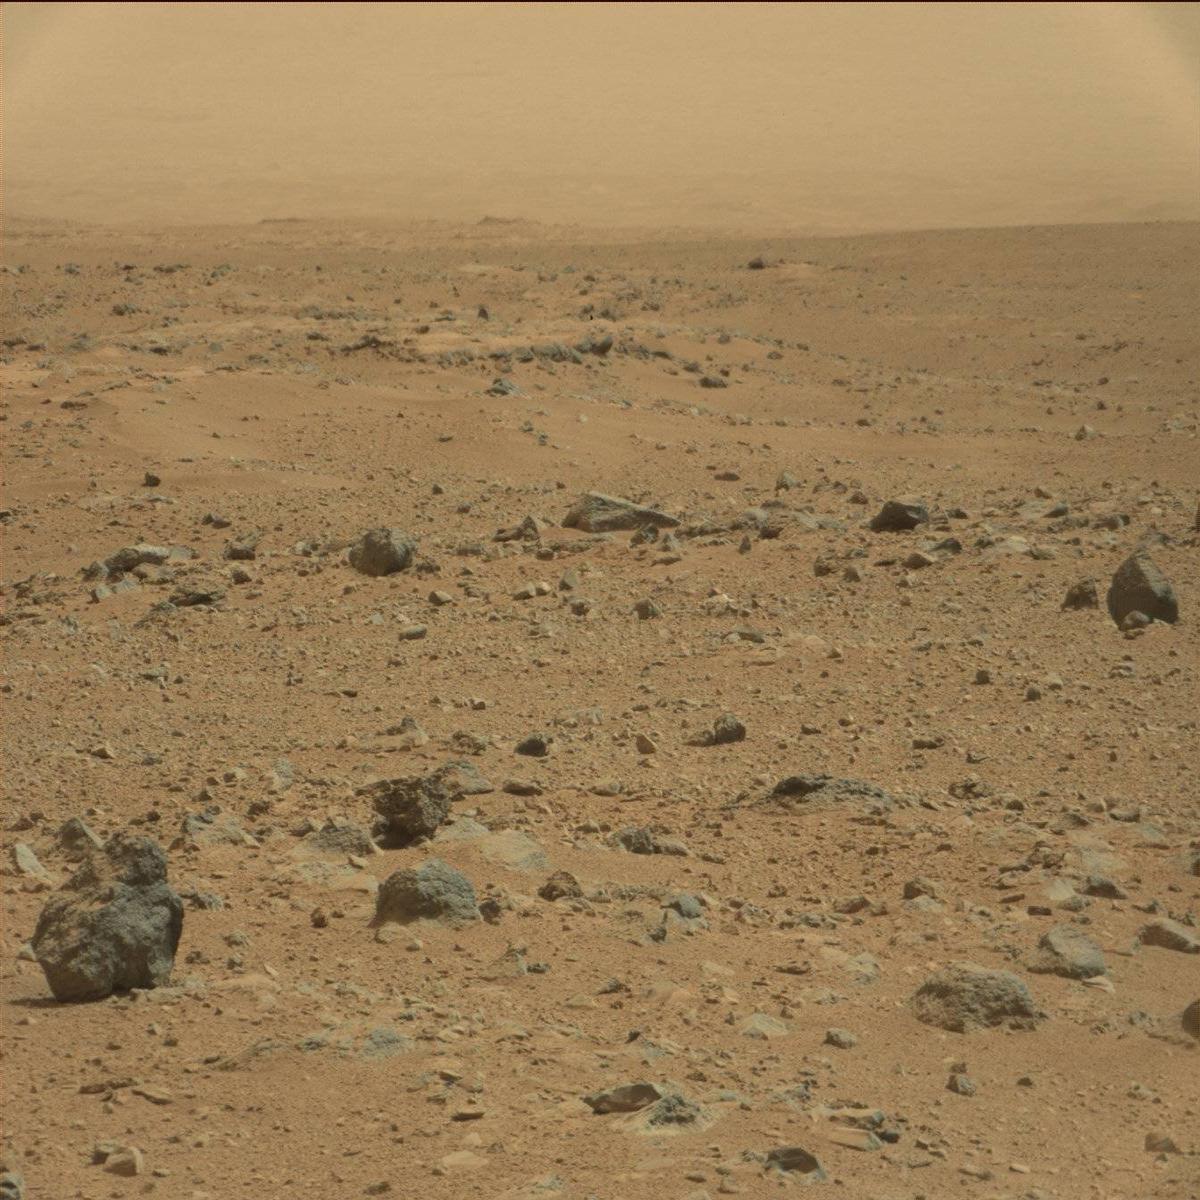
Terrain classes present: Bedrock, Ridge, Rock, Sand / Soil